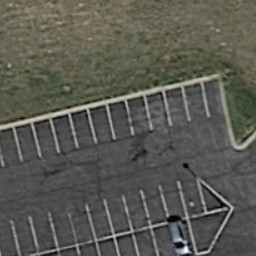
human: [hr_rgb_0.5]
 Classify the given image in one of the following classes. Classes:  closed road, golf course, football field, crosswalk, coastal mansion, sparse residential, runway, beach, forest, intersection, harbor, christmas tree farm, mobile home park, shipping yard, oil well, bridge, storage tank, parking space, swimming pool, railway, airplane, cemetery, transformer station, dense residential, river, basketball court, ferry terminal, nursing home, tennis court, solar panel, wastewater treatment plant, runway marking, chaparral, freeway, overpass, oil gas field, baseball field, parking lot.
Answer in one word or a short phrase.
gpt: parking space